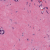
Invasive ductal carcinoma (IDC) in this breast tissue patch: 0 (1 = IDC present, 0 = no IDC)